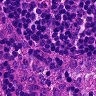
Metastatic tissue present: no